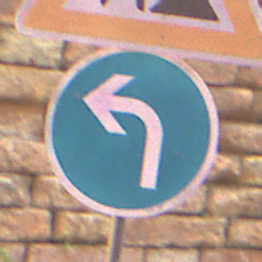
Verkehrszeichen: VorgeschriebeneFahrtrichtungLinks
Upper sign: Arbeitsstelle
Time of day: MorningAfternoon
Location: Outdoor (Urban)
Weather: Clear
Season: NotSpecified
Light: Natural